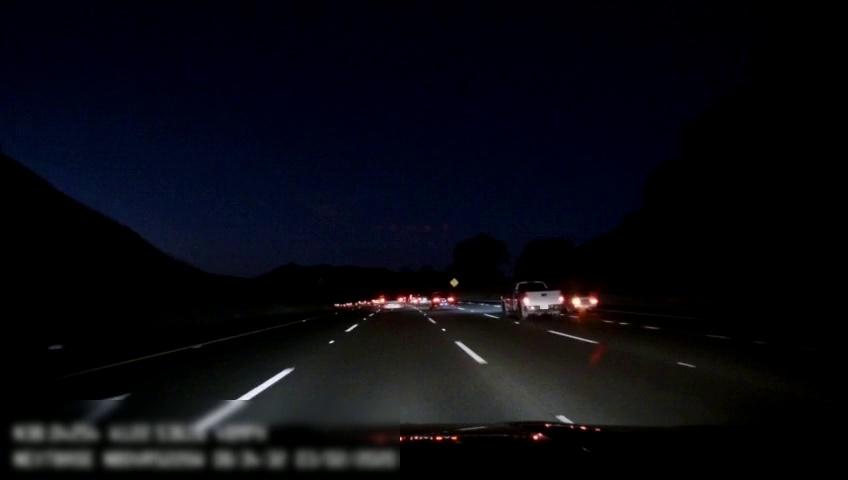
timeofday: Night
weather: Other
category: Drivable Space
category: Vehicles | Car
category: Vehicles | SUV
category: Vehicles | Car
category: Vehicles | Truck
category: Lanes | Alternate Lane
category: Lanes | Current Lane
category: Lanes | Current Lane
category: Lanes | Alternate Lane
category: Lanes | Alternate Lane
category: Lanes | Alternate Lane